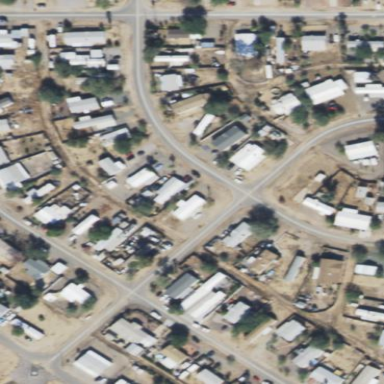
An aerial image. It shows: Residential area known as trailer park.